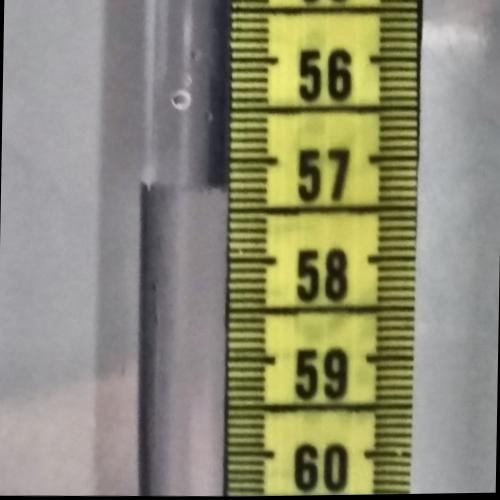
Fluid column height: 57.3 cm